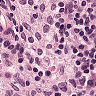
Metastatic tissue present: no